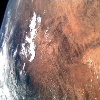
Label: land